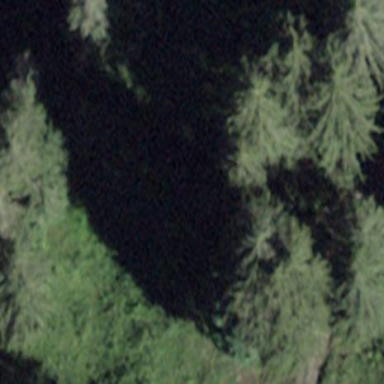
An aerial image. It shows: Forest area.